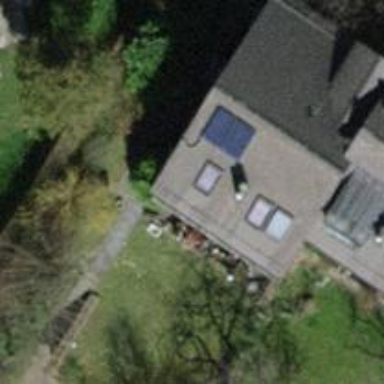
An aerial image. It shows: House with pitched roof.